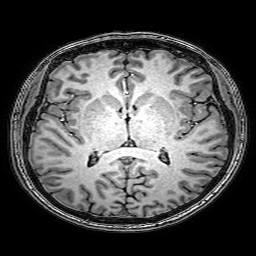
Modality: T1w
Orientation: coronal
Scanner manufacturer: philips
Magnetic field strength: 3 T
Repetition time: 0.0096 s
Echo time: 0.0046 s